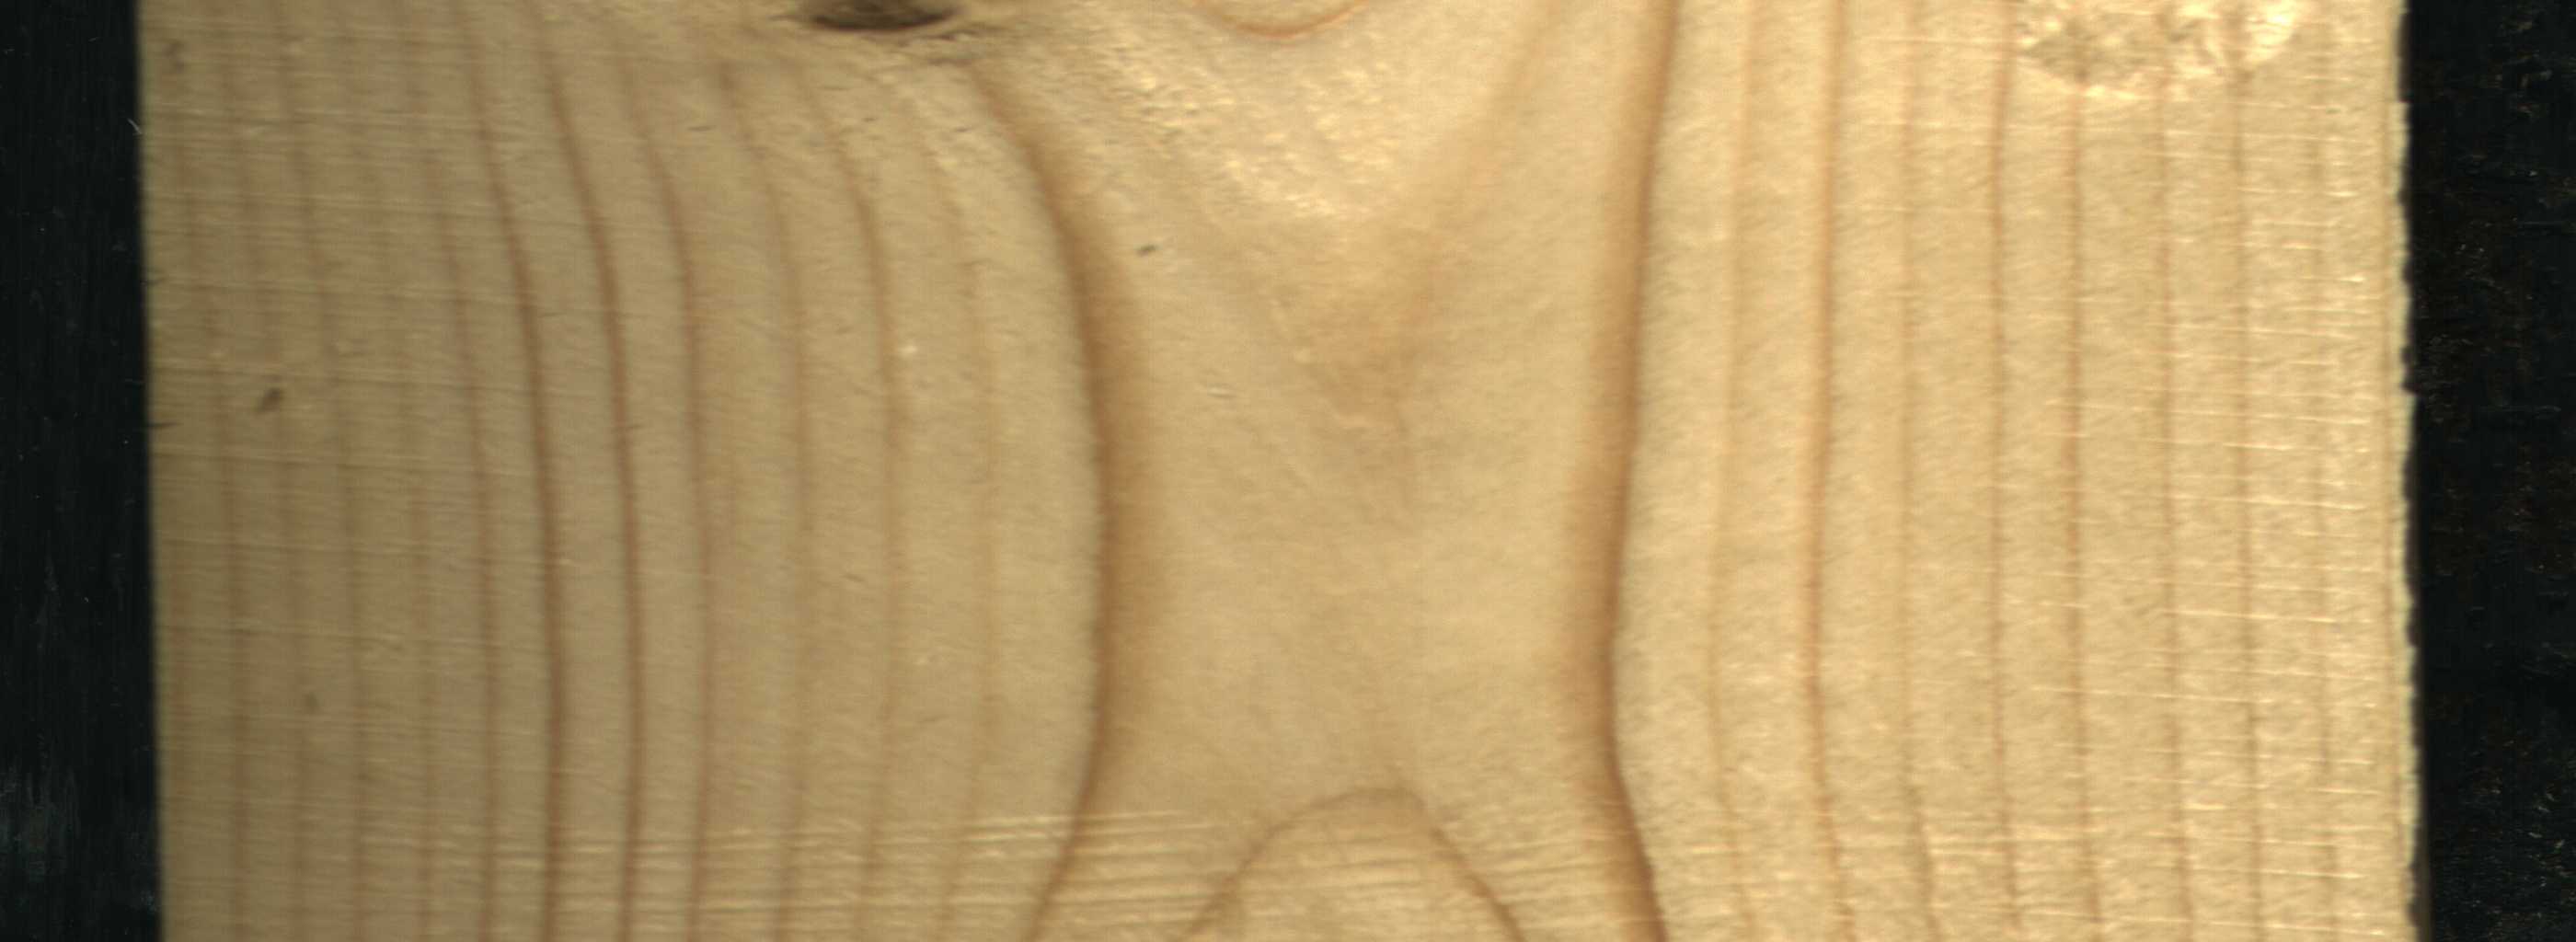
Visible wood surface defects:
Live_Knot